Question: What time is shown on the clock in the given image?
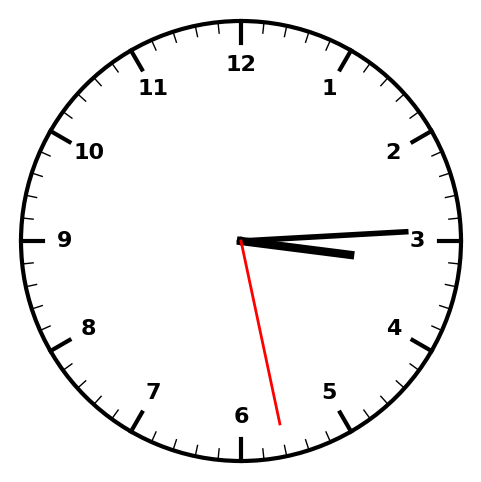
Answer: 03:14:28